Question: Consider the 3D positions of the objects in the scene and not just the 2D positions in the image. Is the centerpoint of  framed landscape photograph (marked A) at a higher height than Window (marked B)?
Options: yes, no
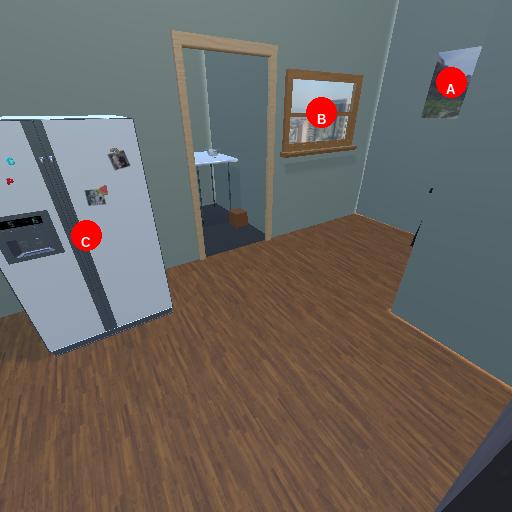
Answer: yes